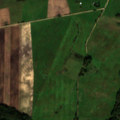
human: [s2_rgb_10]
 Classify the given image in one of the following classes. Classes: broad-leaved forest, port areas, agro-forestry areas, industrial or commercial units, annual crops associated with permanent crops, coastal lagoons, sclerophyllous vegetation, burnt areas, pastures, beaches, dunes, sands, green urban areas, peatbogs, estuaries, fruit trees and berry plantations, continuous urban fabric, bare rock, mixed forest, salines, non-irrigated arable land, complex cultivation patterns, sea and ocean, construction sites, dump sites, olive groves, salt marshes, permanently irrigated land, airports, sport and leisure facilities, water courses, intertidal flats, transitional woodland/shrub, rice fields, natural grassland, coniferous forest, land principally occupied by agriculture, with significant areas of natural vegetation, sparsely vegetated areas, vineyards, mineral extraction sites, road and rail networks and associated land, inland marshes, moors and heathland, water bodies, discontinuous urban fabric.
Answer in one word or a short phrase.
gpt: non-irrigated arable land, pastures, land principally occupied by agriculture, with significant areas of natural vegetation, mixed forest